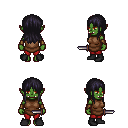
a pixel art fantasy rpg character, female body template, orc, green skin, brown tunic, red pants, raven unkempt hairstyle, cloth bracers, black shoes, dagger, four views (front, back, left, right), 2x2 character sprite sheet, small pixel art, hard edges, no anti-aliasing